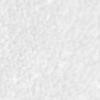
Label: no_change